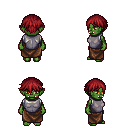
a pixel art fantasy rpg character, female body template, orc, green skin, steel chest armor, robe skirt, brunette short bangs hairstyle, four views (front, back, left, right), 2x2 character sprite sheet, small pixel art, hard edges, no anti-aliasing